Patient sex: F
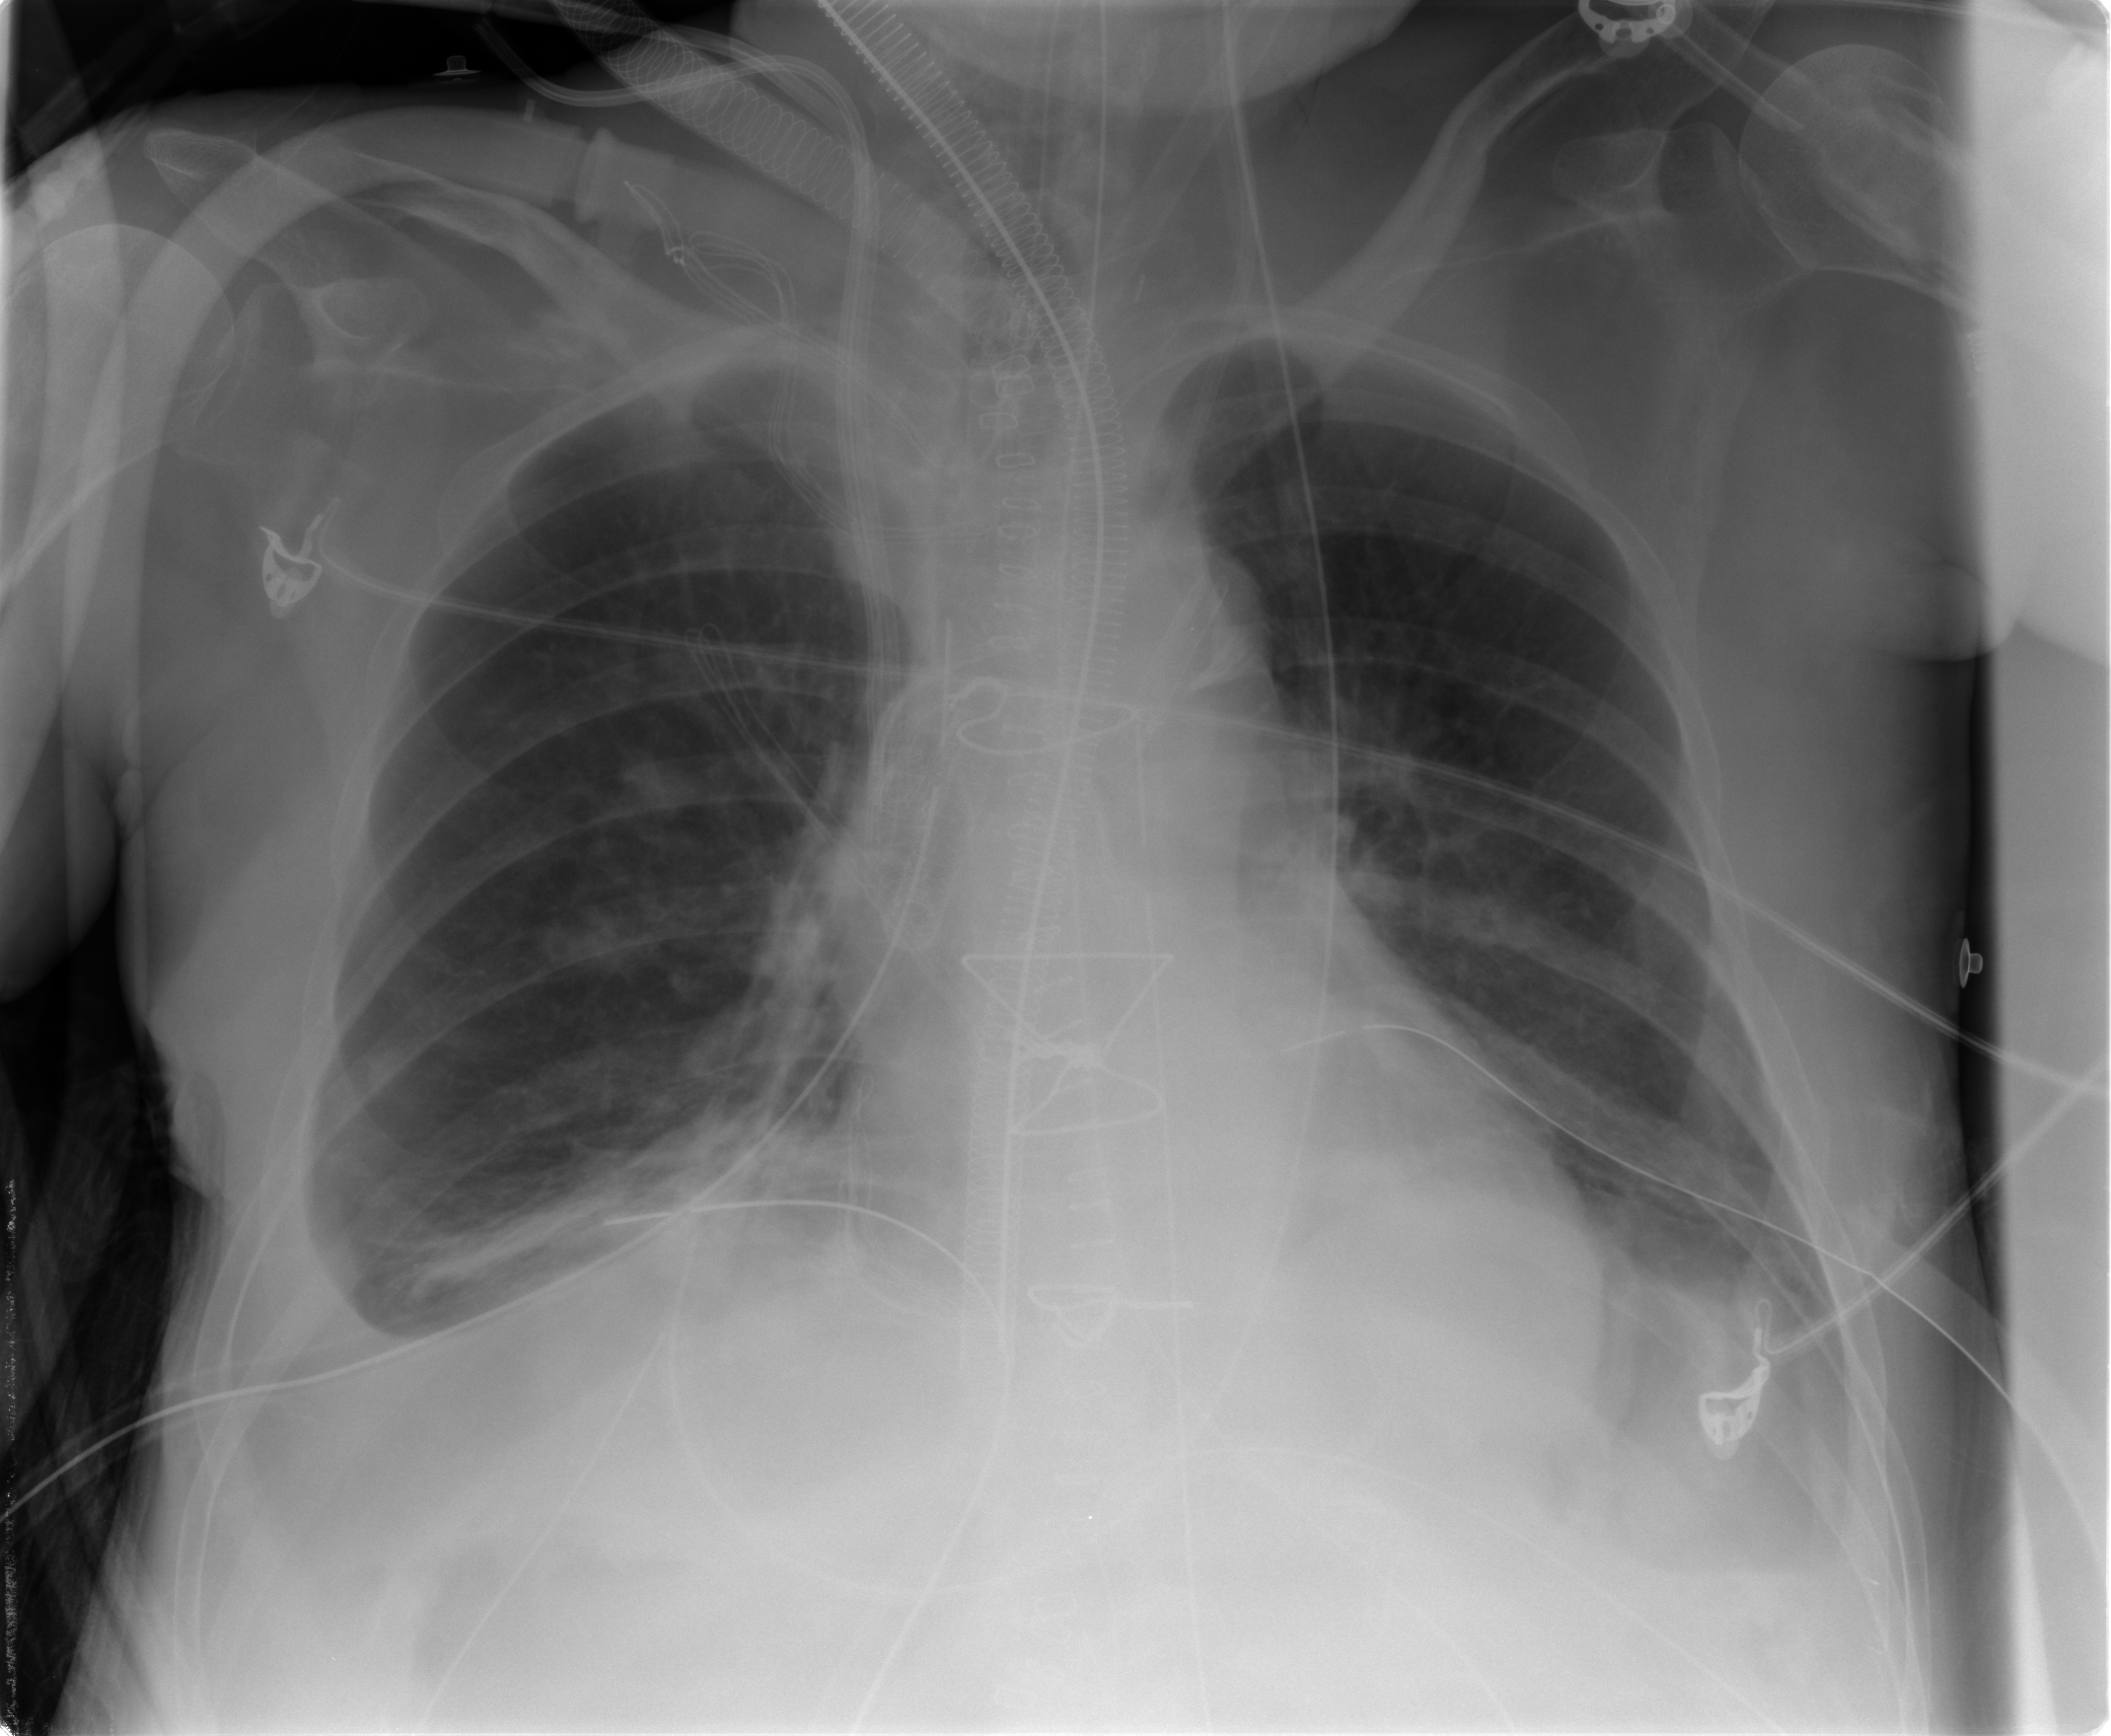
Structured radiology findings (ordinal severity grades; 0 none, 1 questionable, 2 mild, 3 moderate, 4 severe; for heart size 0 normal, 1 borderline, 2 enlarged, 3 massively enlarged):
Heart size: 0
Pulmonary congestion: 1
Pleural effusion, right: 2
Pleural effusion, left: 2
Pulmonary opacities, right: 0
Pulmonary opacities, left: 1
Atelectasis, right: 2
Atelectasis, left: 2